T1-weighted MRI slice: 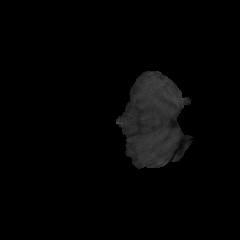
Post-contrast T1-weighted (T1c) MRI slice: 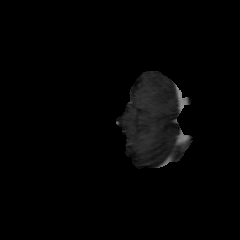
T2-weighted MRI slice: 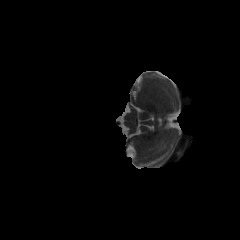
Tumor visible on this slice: no